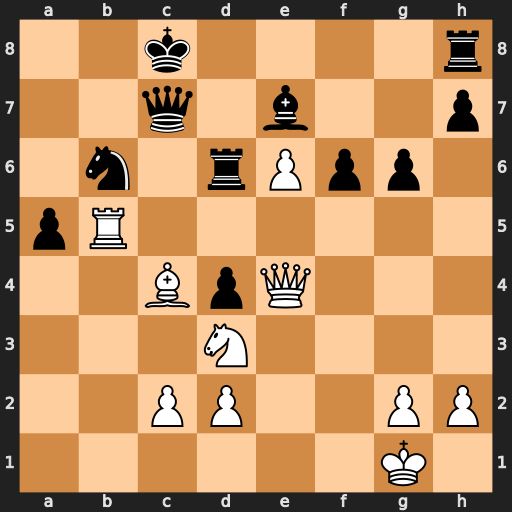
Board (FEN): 2k4r/2q1b2p/1n1rPpp1/pR6/2BpQ3/3N4/2PP2PP/6K1
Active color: w
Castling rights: -
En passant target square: -
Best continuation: Rc5 Kd8 Rxc7